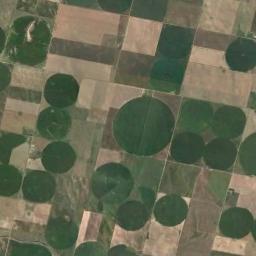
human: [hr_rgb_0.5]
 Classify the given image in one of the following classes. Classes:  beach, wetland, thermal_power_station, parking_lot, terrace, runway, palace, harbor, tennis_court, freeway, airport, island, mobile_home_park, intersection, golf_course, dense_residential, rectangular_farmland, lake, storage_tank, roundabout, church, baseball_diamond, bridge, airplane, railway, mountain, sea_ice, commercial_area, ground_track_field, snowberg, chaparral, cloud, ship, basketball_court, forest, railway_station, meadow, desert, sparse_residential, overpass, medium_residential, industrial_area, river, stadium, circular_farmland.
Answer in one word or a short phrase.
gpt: circular_farmland